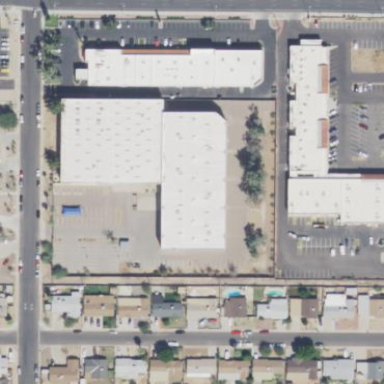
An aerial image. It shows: Warehouse.